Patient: sex M, age 67
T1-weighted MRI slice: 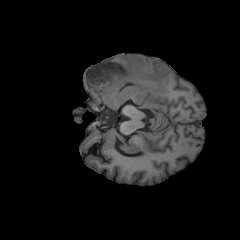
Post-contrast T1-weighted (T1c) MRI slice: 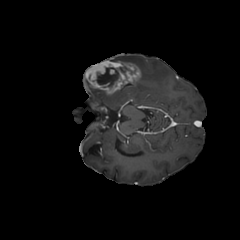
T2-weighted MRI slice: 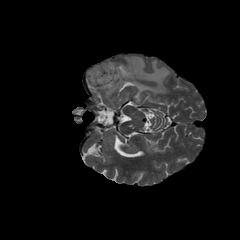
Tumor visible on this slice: yes
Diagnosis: Glioblastoma, IDH-wildtype
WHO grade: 4